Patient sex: F
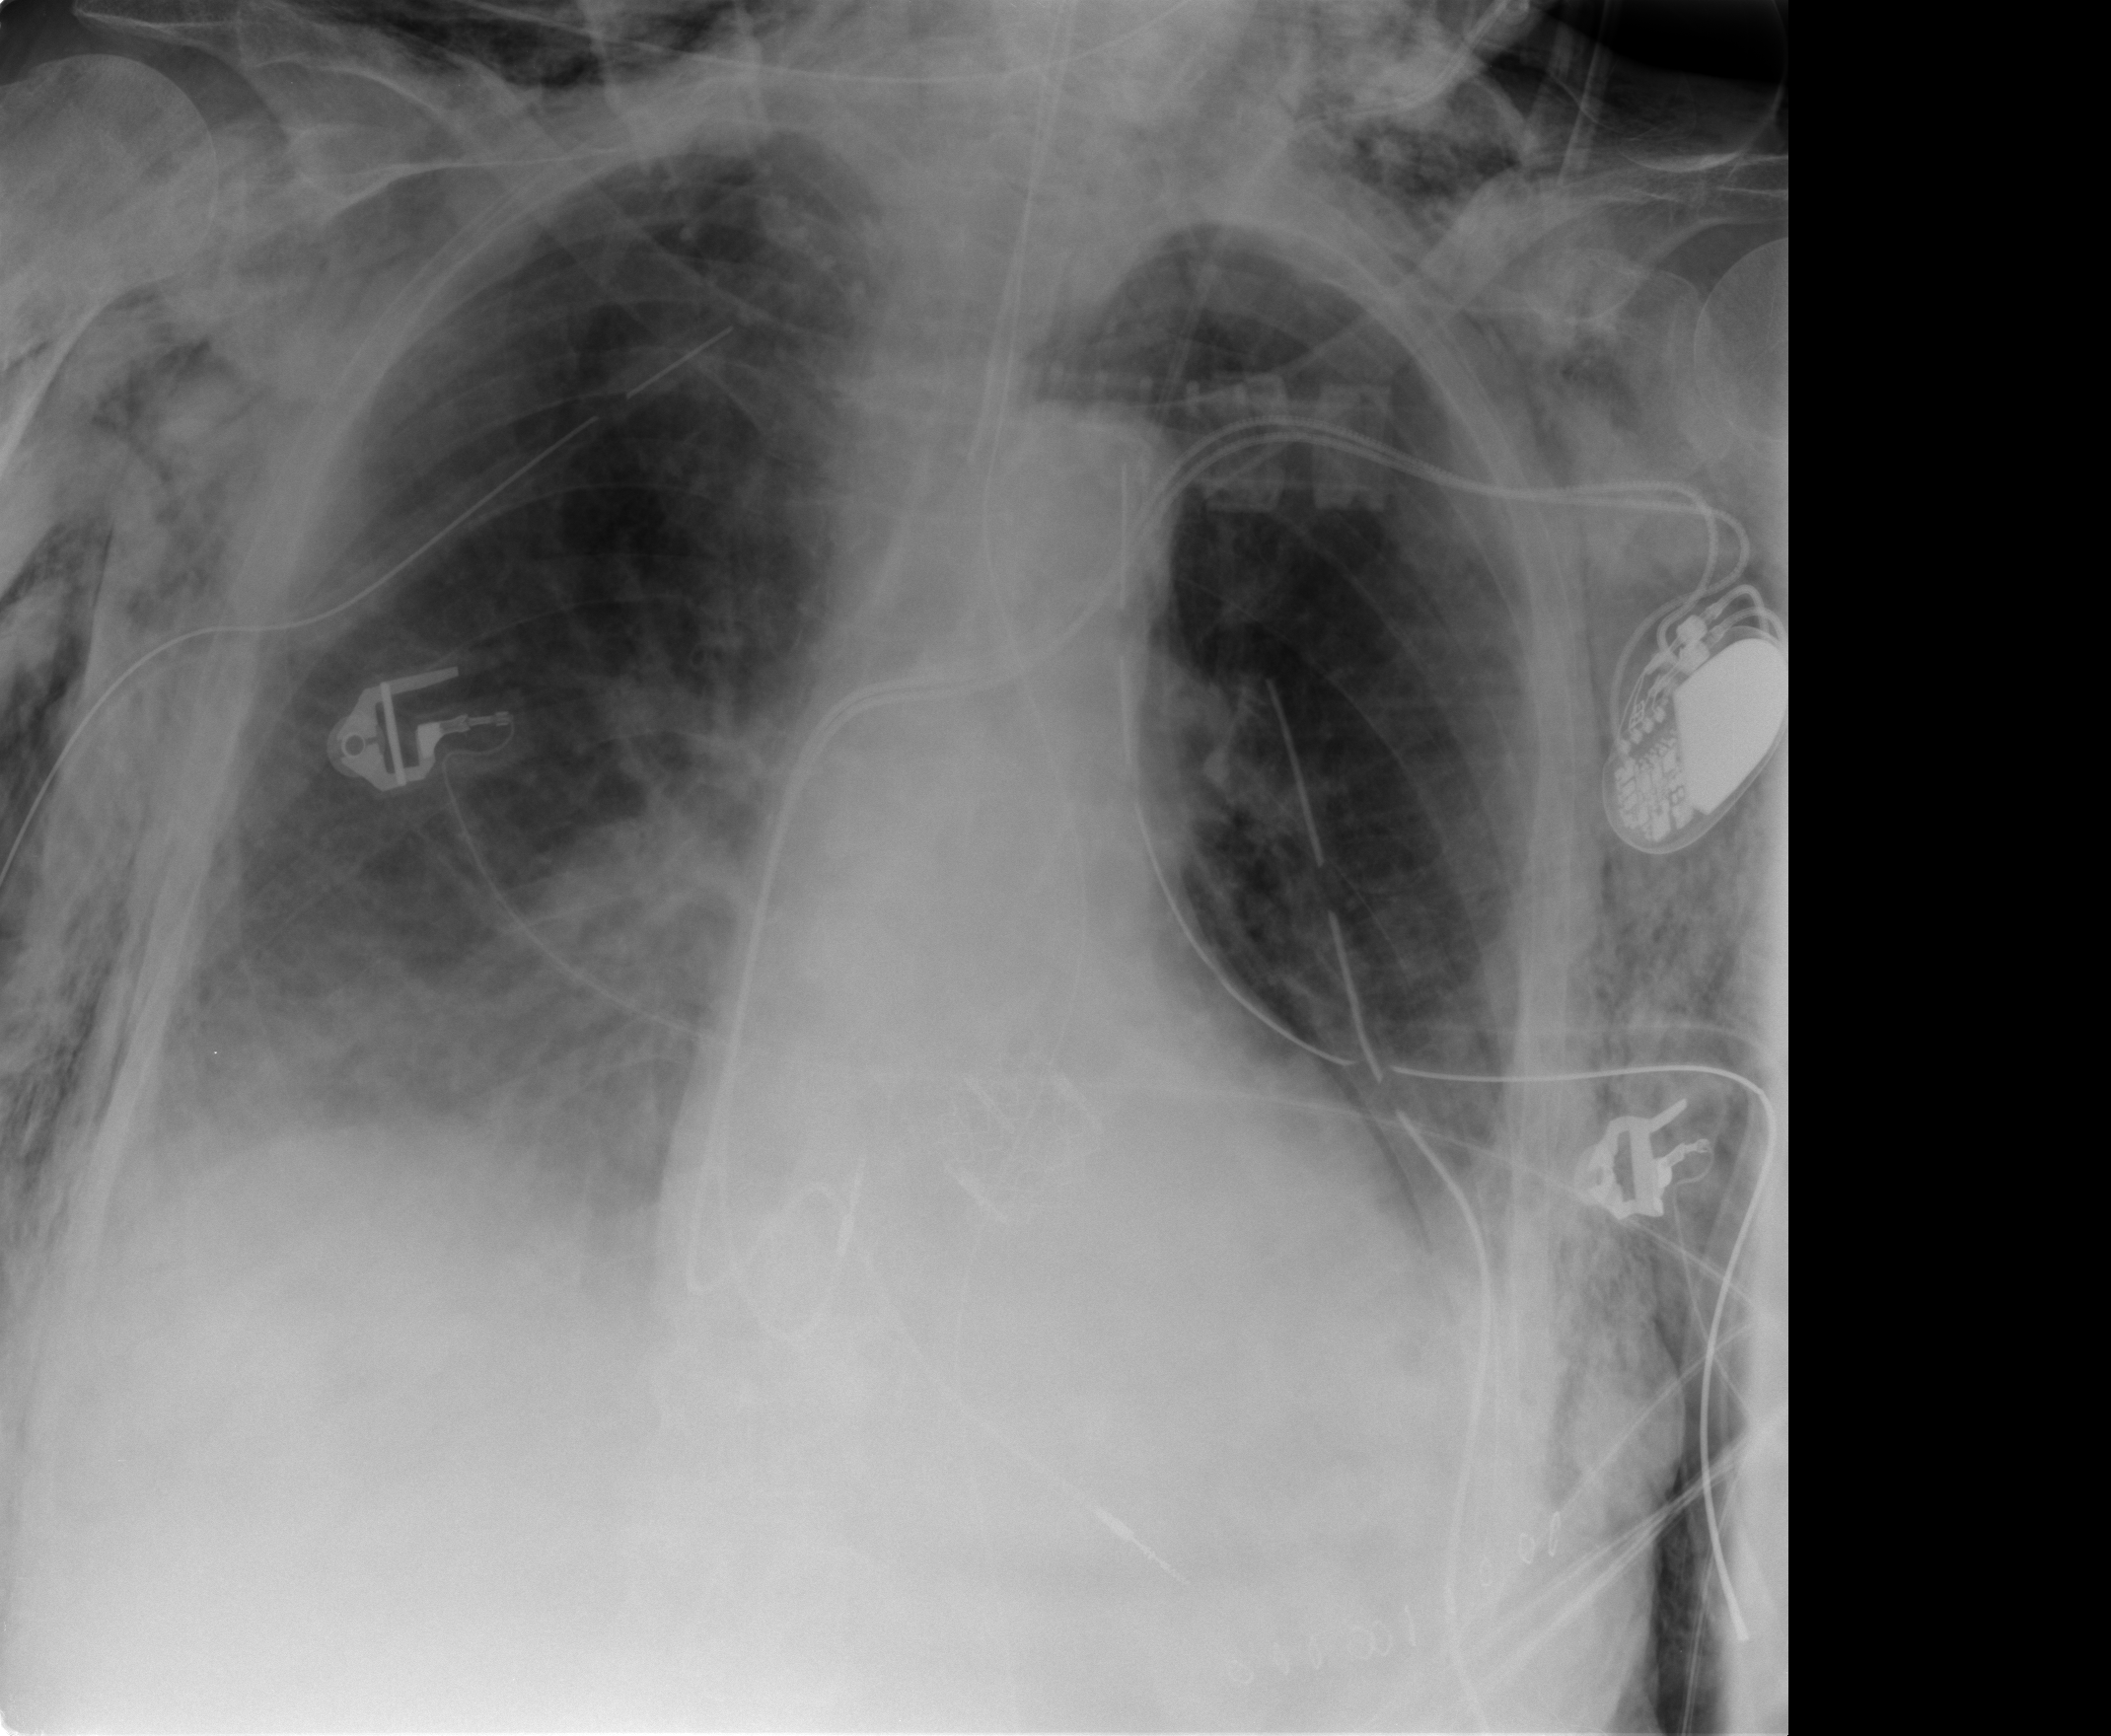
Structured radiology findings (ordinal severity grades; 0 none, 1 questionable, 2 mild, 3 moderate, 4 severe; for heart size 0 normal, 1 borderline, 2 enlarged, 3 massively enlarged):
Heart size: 0
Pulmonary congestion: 2
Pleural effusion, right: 2
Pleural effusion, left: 2
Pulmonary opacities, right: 0
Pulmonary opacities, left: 0
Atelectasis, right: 2
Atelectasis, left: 2